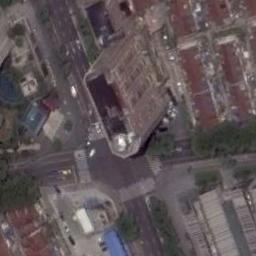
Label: intersection